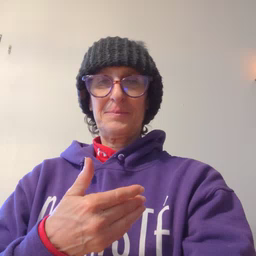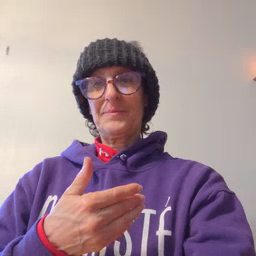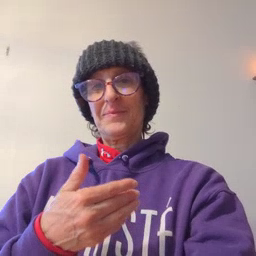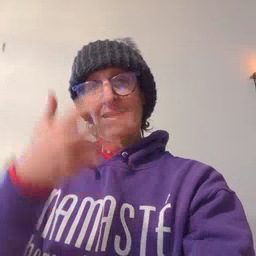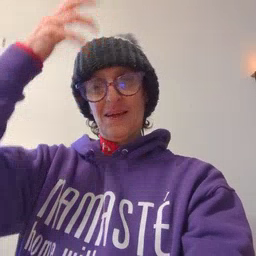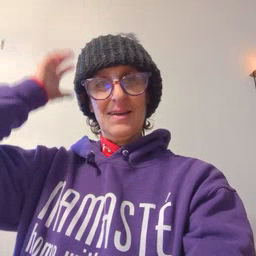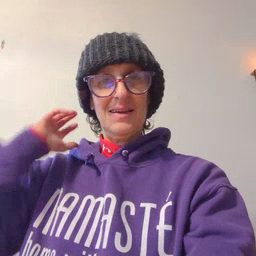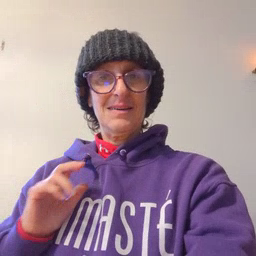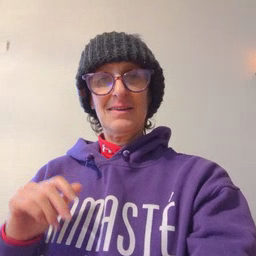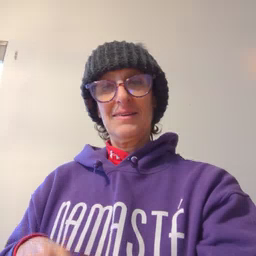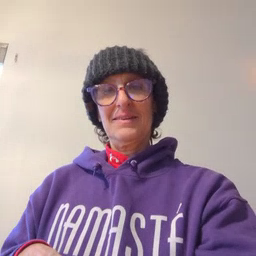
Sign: lion